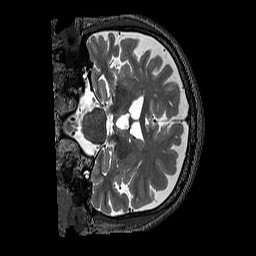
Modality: T2w
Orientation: coronal
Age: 70
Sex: male
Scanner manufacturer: siemens
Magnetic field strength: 3 T
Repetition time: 3.2 s
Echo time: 0.567 s